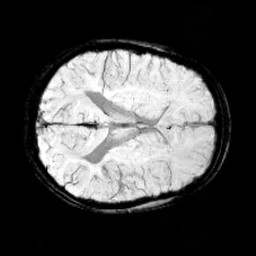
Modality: minIP
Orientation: axial
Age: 9
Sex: male
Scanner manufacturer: siemens
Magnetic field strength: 3 T
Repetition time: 0.027 s
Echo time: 0.02 s